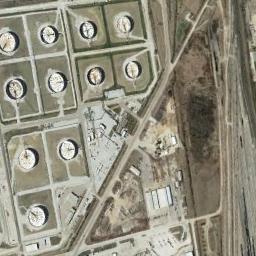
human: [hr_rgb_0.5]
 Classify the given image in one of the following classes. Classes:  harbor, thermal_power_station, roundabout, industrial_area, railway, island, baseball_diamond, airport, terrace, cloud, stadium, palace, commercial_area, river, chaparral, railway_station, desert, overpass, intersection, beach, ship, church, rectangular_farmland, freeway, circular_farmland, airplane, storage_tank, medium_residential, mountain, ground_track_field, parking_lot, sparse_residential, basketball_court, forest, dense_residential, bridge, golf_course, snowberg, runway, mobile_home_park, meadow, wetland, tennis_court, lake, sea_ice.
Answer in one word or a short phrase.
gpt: storage_tank